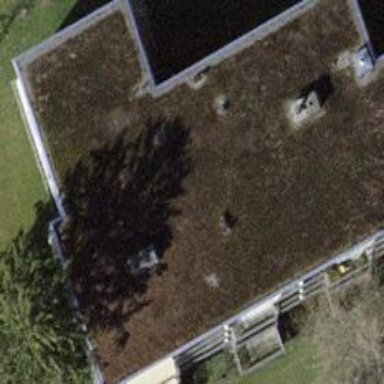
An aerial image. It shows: Building with flat roof.